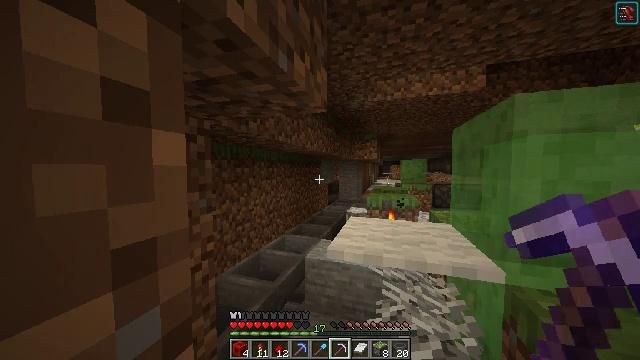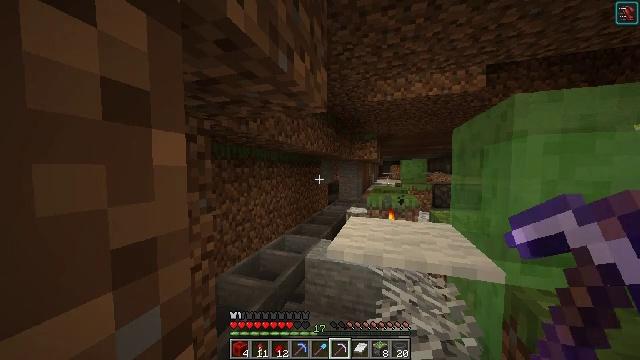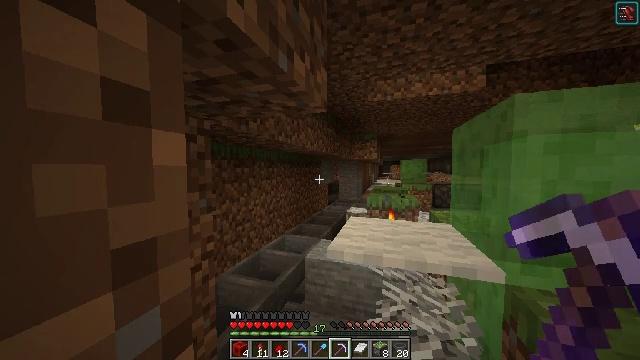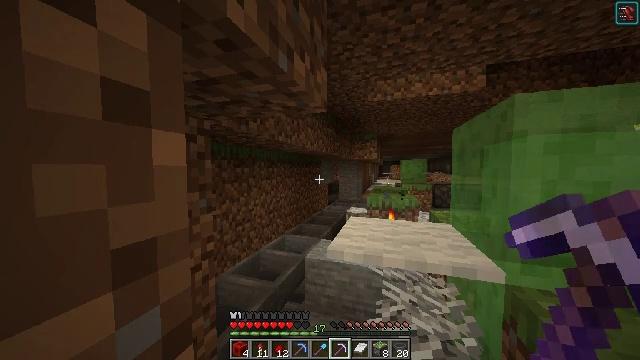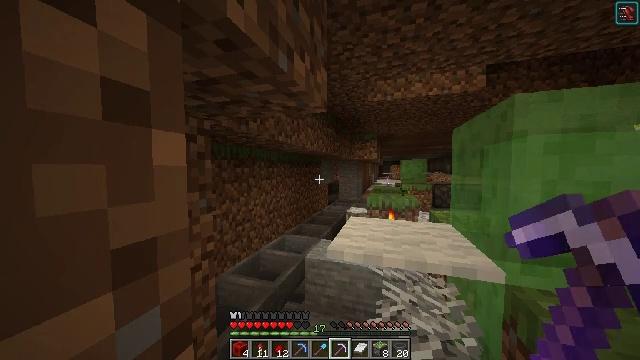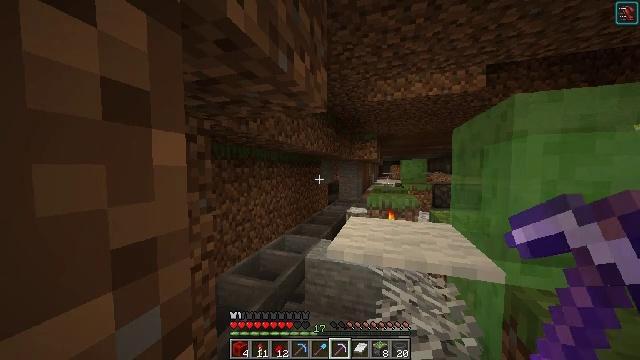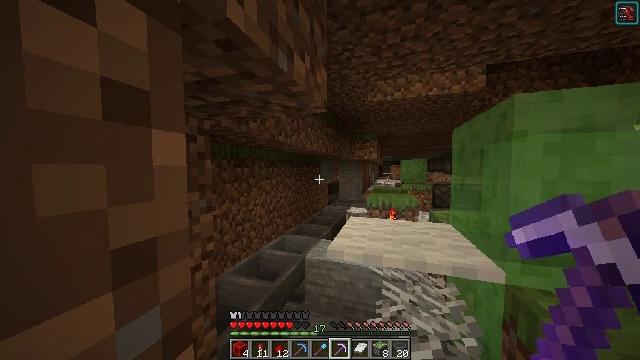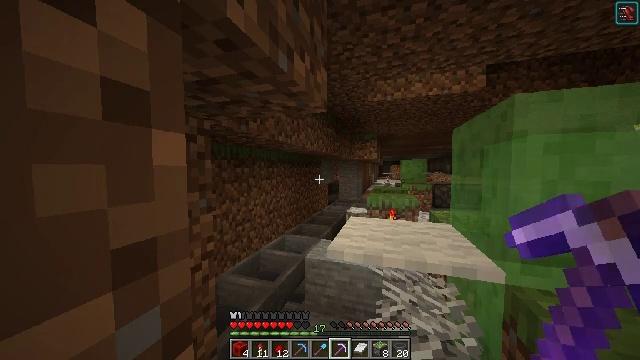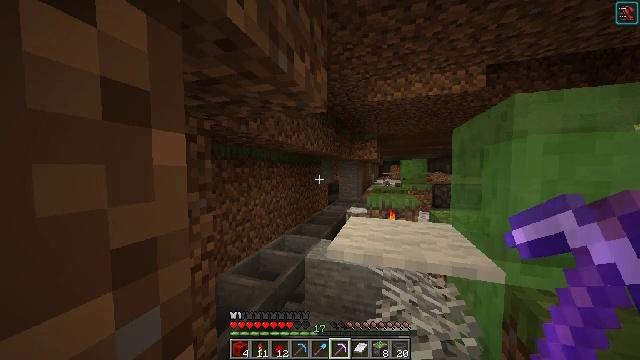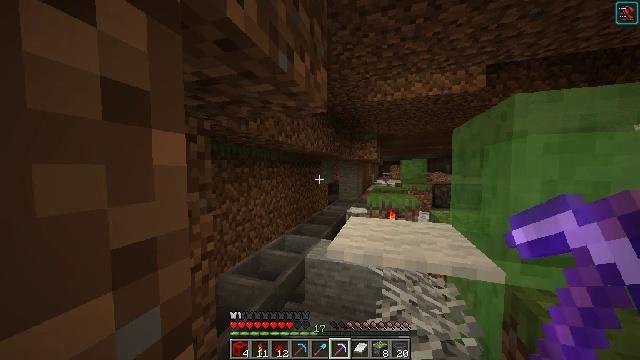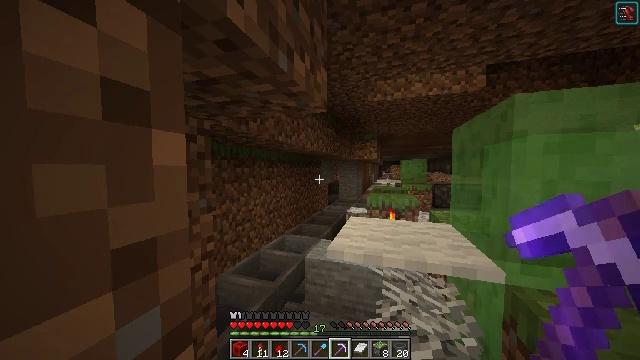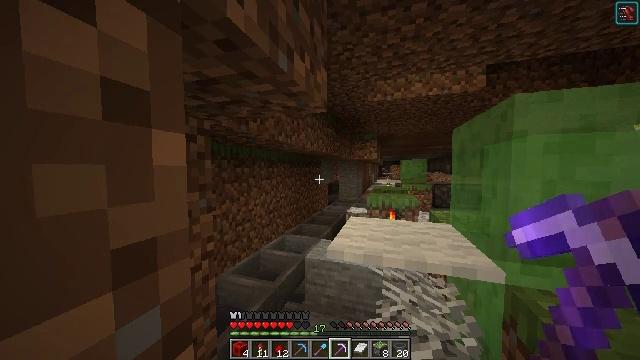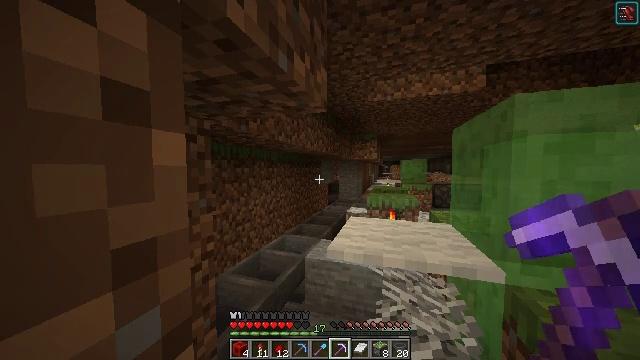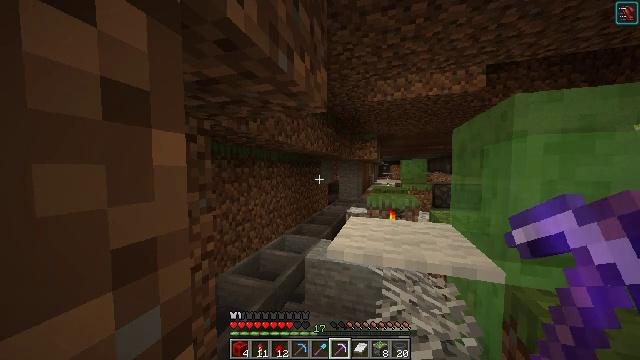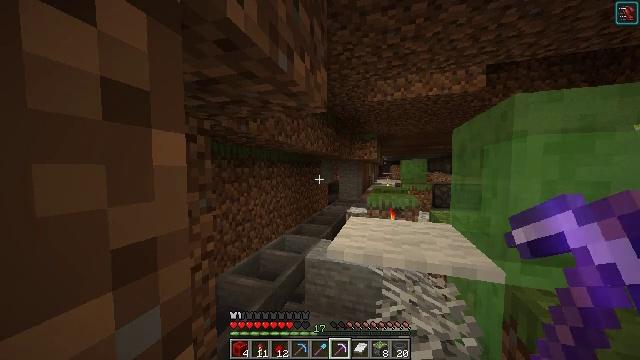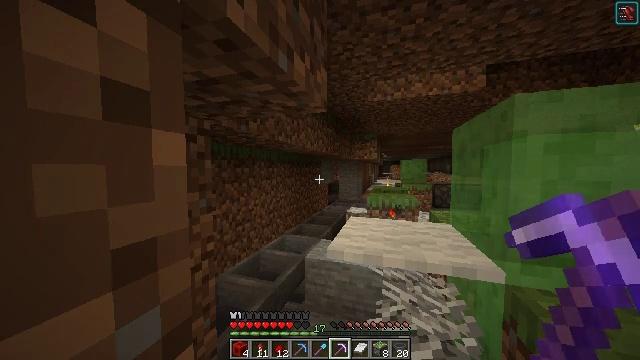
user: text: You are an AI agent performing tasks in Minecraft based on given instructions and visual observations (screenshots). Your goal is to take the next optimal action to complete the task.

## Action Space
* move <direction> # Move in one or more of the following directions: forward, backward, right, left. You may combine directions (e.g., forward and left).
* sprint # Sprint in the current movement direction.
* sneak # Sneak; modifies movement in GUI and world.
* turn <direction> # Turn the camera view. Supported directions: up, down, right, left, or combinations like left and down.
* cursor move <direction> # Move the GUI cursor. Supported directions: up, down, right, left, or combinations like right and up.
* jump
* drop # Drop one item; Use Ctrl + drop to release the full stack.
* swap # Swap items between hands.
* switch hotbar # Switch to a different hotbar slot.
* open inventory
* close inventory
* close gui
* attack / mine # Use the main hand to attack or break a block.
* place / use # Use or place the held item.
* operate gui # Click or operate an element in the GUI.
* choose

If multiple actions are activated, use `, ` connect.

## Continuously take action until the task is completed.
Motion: motion action
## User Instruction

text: Gather the white carpet for inventory.
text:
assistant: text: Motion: no_op
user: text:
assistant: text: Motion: no_op
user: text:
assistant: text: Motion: no_op
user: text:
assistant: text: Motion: no_op
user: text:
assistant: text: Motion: no_op
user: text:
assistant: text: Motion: no_op
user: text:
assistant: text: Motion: no_op
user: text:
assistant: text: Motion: no_op
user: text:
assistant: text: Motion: no_op
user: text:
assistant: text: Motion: no_op
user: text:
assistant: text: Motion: no_op
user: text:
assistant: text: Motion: no_op
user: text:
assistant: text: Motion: no_op
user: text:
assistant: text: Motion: no_op
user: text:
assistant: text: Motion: no_op
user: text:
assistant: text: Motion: no_op
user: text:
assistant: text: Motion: no_op
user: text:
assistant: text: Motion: no_op
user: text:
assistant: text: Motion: no_op
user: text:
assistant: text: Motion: no_op
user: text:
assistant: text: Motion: no_op
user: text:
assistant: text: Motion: no_op
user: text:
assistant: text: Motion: no_op
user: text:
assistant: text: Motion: no_op
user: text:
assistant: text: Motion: no_op
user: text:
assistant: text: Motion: no_op
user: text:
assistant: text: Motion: no_op
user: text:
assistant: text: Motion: no_op
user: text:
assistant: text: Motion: no_op
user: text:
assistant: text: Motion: no_op